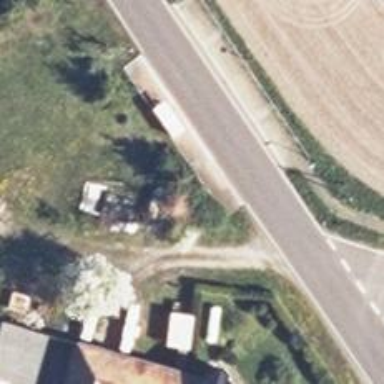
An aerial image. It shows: Shelter.